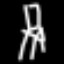
Label: chair